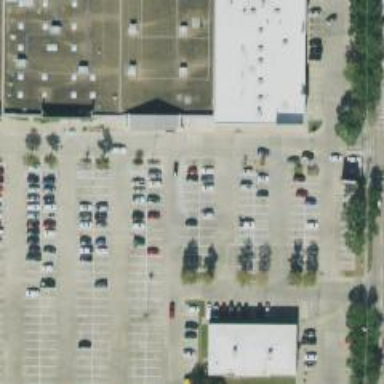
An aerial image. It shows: Parking space is available.